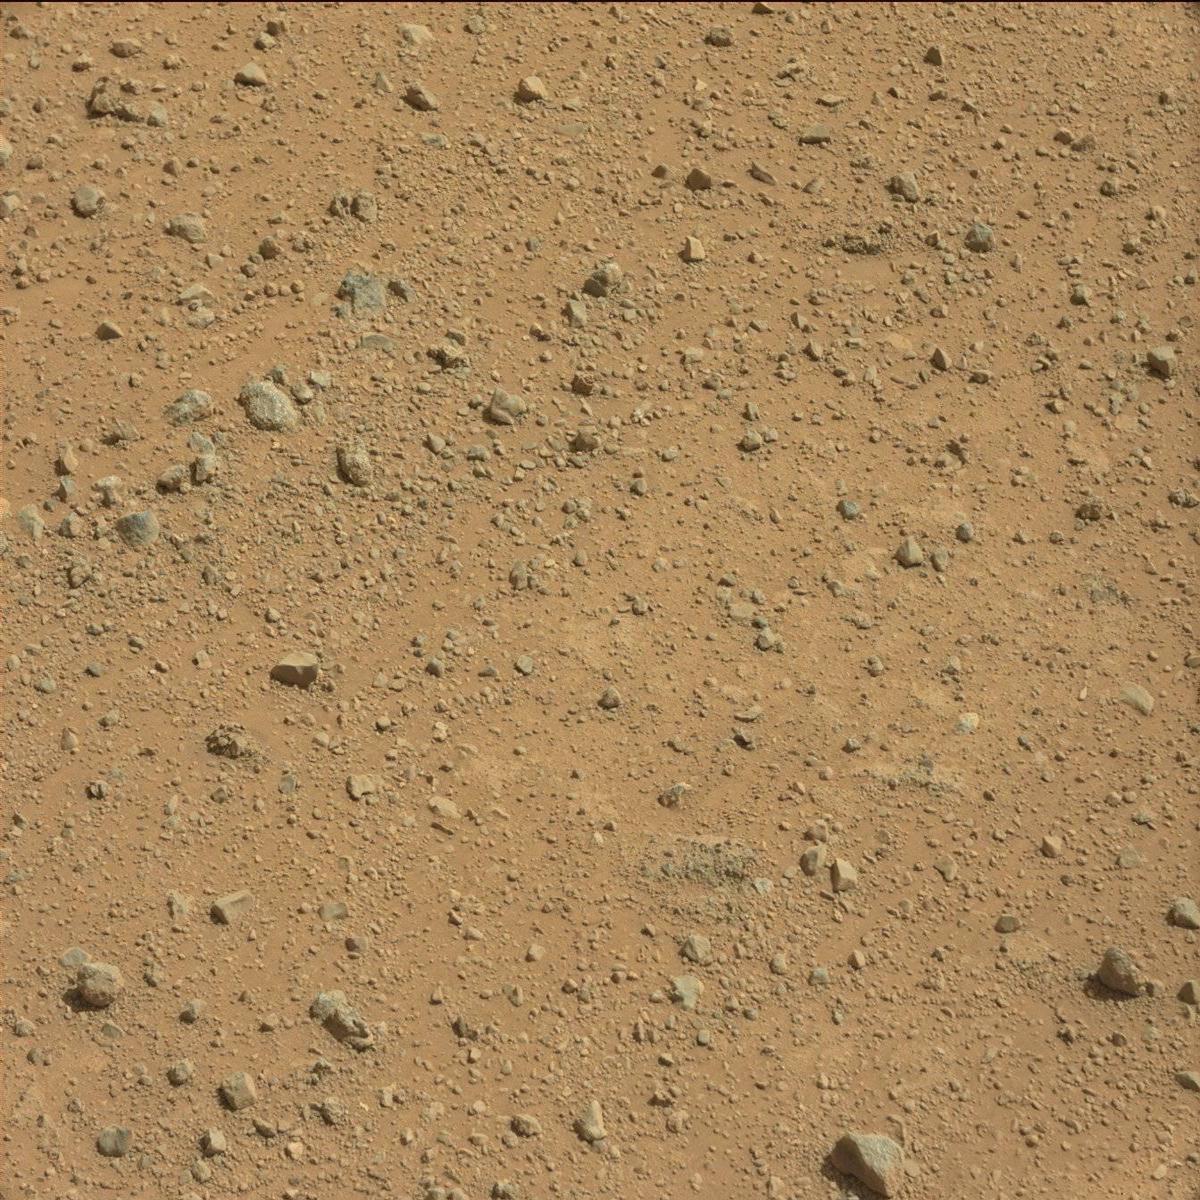
Terrain classes present: Bedrock, Rock, Sand / Soil